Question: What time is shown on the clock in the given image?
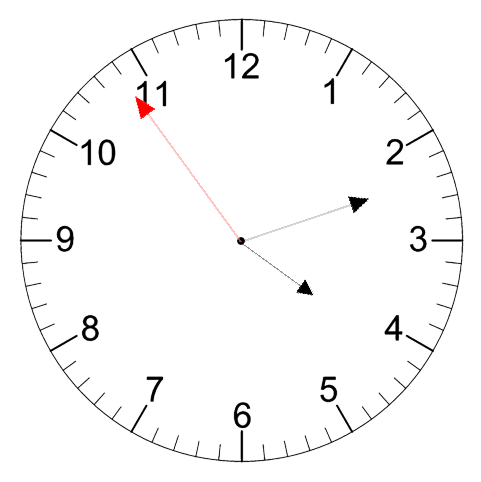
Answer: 04:11:54